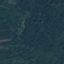
Land use / land cover class: Forest